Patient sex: M
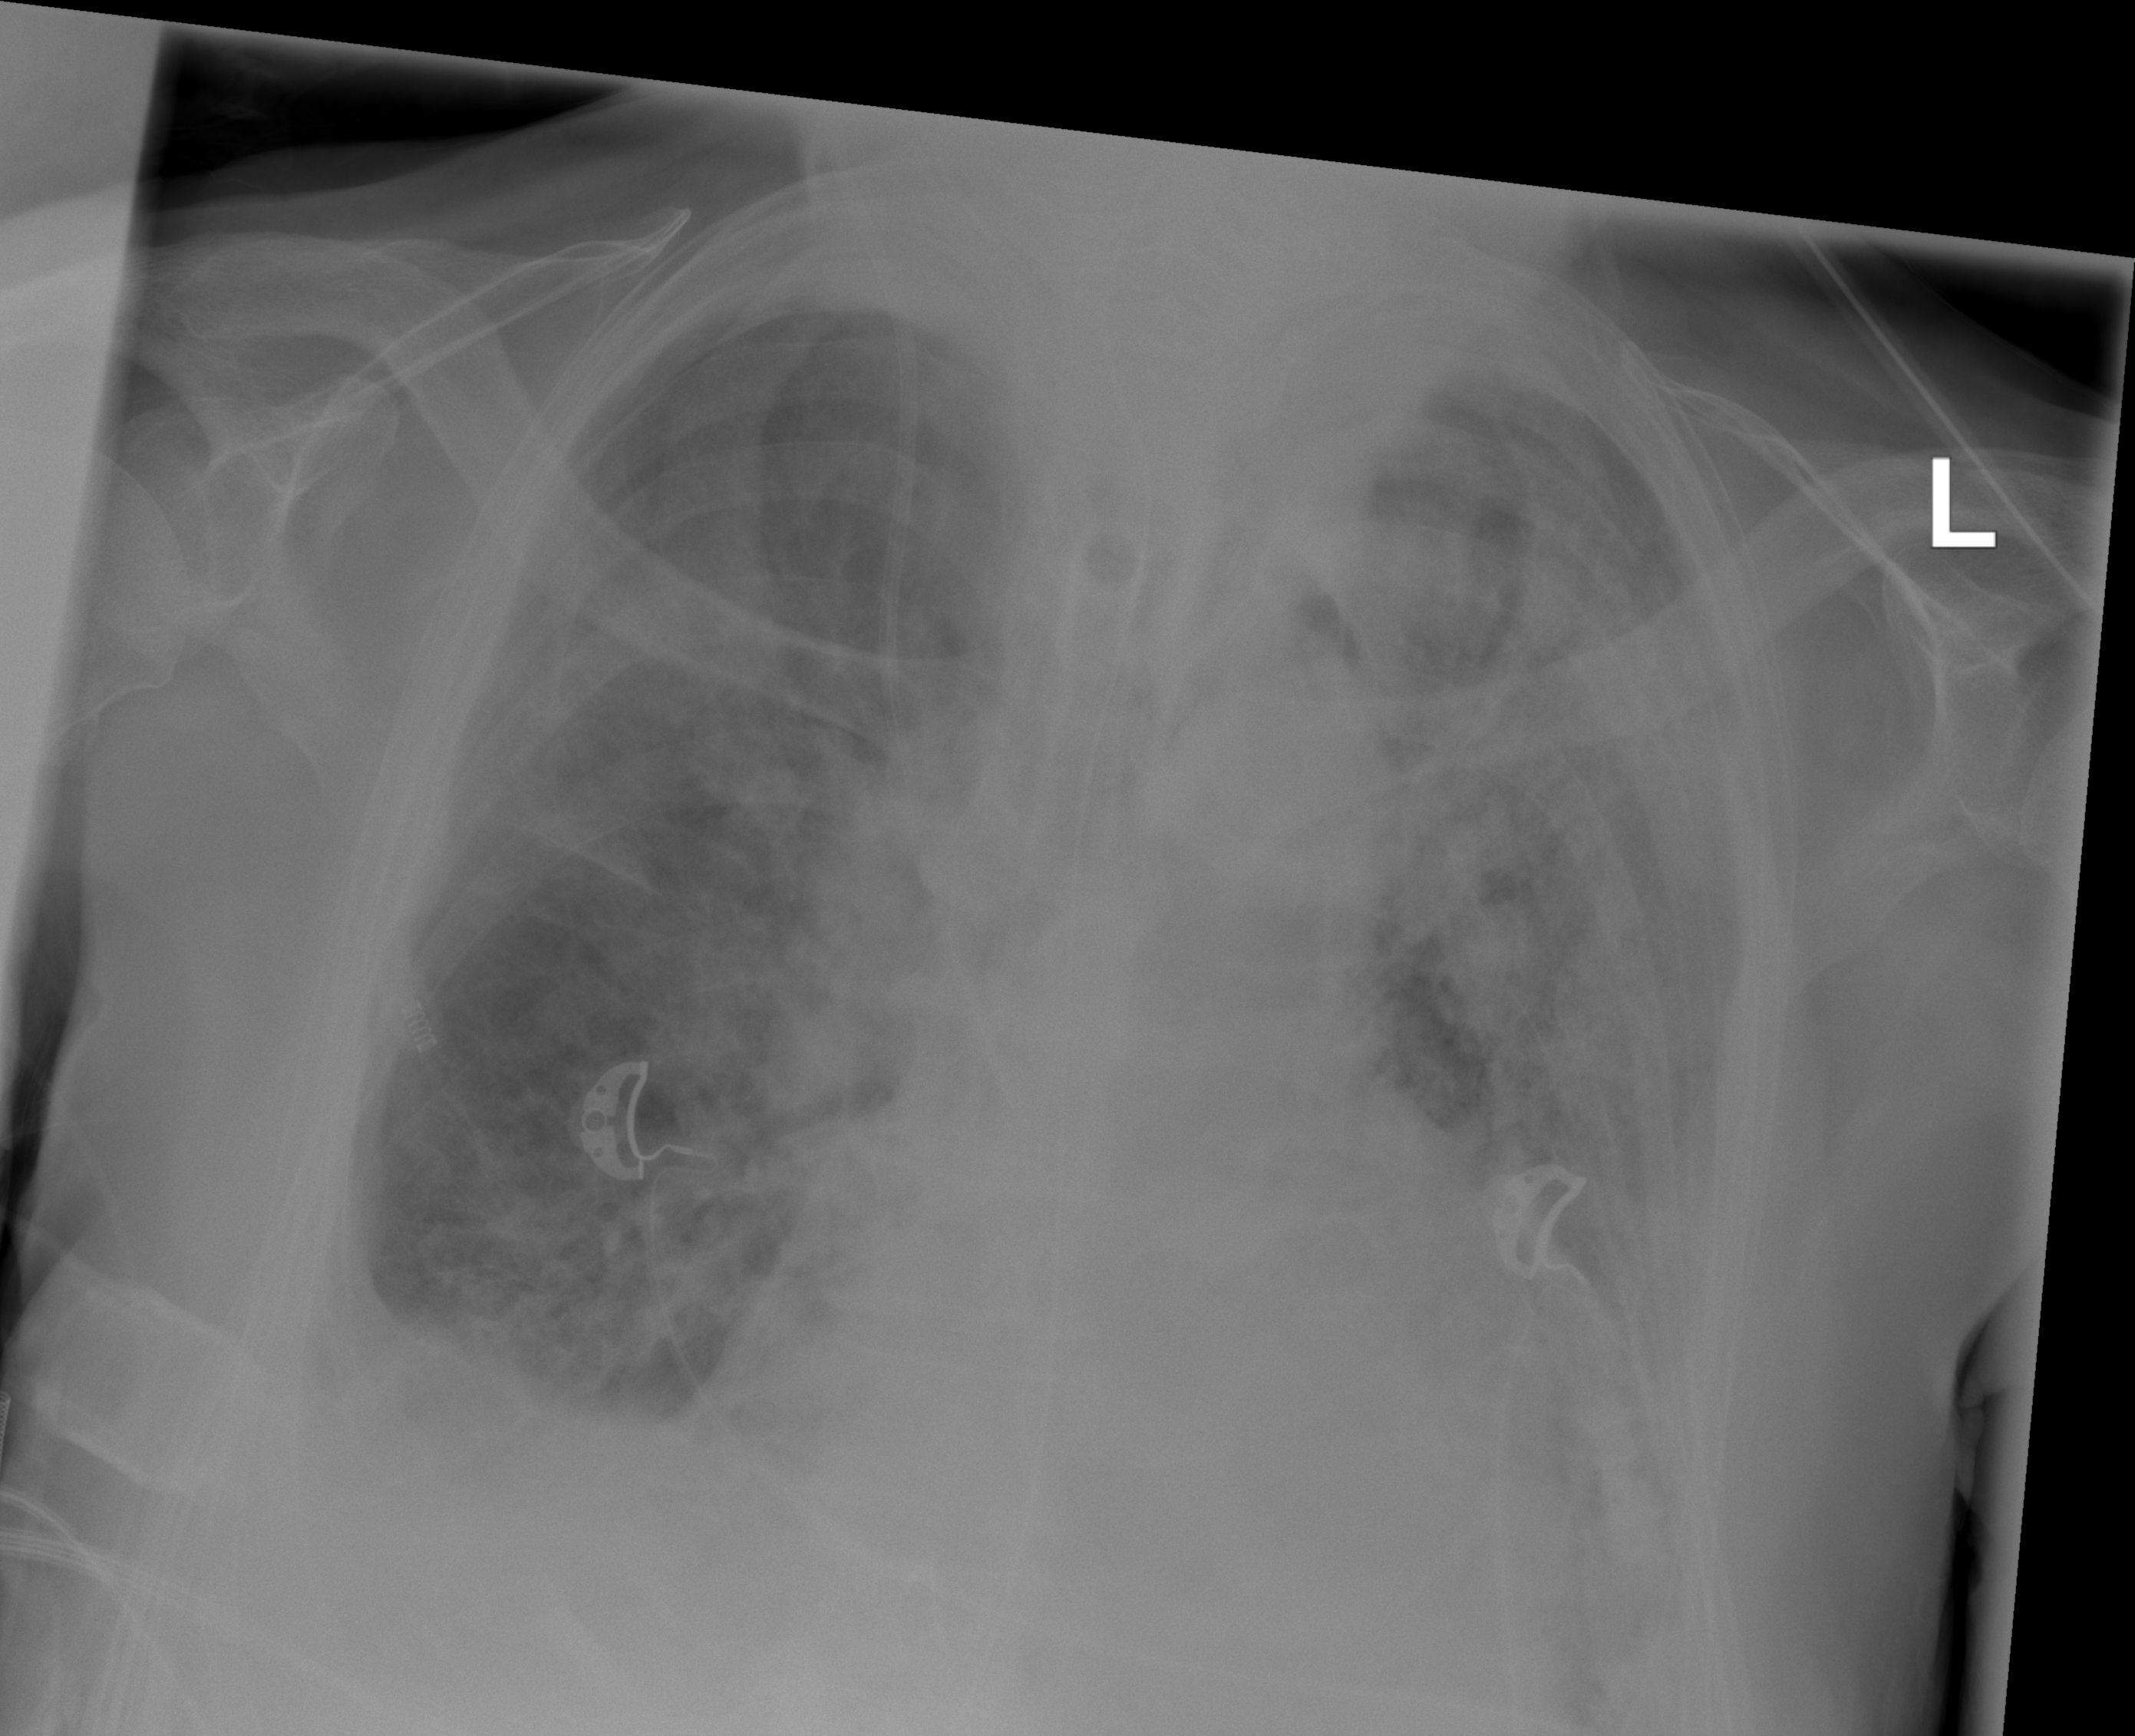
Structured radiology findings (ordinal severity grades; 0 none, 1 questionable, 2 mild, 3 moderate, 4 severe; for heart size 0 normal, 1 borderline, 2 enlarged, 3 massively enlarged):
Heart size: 1
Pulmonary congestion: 0
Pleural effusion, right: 2
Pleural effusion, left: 3
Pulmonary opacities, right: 3
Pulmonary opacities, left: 3
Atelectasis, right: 3
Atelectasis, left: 3